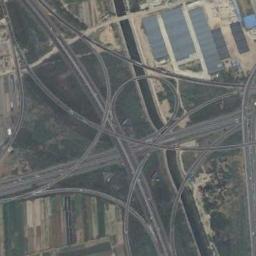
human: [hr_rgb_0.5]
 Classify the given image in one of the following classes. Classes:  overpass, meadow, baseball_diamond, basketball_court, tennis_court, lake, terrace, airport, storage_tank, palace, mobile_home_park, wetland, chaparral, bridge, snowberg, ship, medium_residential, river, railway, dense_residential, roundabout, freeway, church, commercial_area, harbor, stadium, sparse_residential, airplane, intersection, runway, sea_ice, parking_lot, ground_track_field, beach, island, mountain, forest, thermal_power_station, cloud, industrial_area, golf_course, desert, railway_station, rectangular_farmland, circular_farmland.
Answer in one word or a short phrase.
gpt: overpass